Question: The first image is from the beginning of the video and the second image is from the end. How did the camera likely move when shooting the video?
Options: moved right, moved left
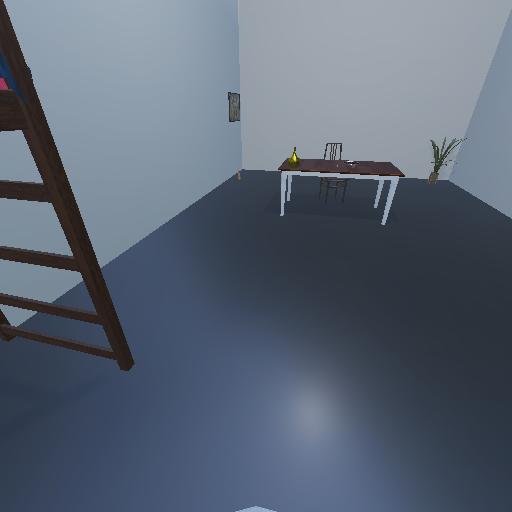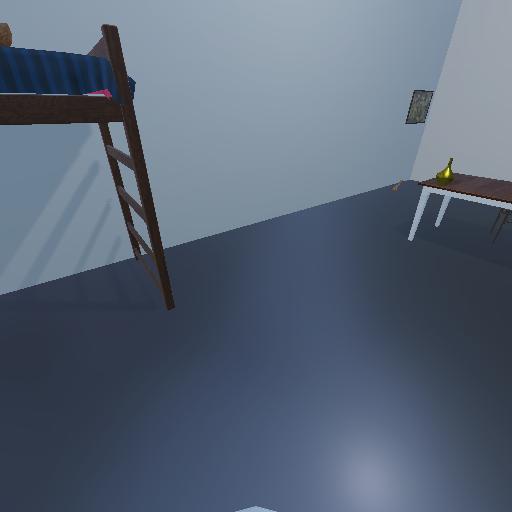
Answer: moved right